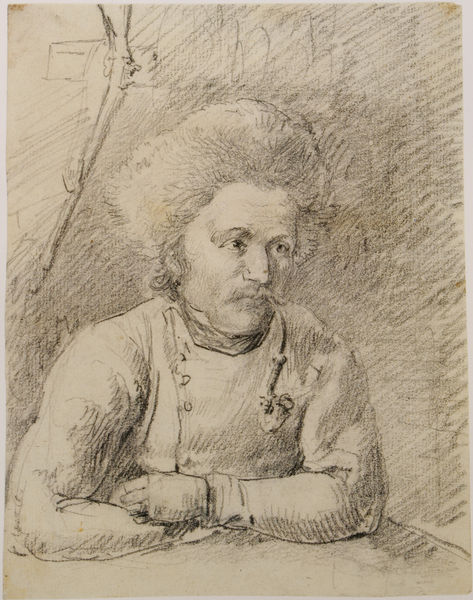
Titel: Bildnis Eustach Dillis
Künstler: Johann Georg von Dillis
Institution: (Privatbesitz)
Schlagwörter: baum, hand, mann, schatten, weiß, sitzen, finger, frisur, grau, haar, handschuh, handschuhe, hintergrund, kreide, licht, mund, nase, schwarz, skizze, stirn, tisch, zeichnung, blick, bart, jacke, mütze, schnurrbart, wand, arme, augen, falten, kragen, pelz, bildnis, hände, portrait, porträt, auge, haare, halbfigur, sitzend, bruststück, kinn, locken, schulter, fell, wangen, studie, backen, russland, schattierung, schattierungen, linien, sepia, krieg, schnäuzer, schnurbart, muskeln, pfeife, rauchen, halstuch, pupillen, angelehnt, wange, ellenbogen, nagel, aufstützen, knöpfe, schnauzbart, striche, kohle, schraffur, schraffuren, radierung, militär, uniform, soldat, waffe, selbstbildnis, bleistift, offizier, uniformrock, entwurf, tischplatte, kohlezeichnung, bleistiftzeichnung, jäger, halbporträt, gewehr, raucher, flinte, fellmütze, pelzmütze, pfeiffe, russe, verband, rückwand, latz, erwartung, graphit, handzeichnung, verwundung, zecihnung, schaffur, army, aufstüzen, sturmfrisur, verwubdung